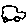
Label: car